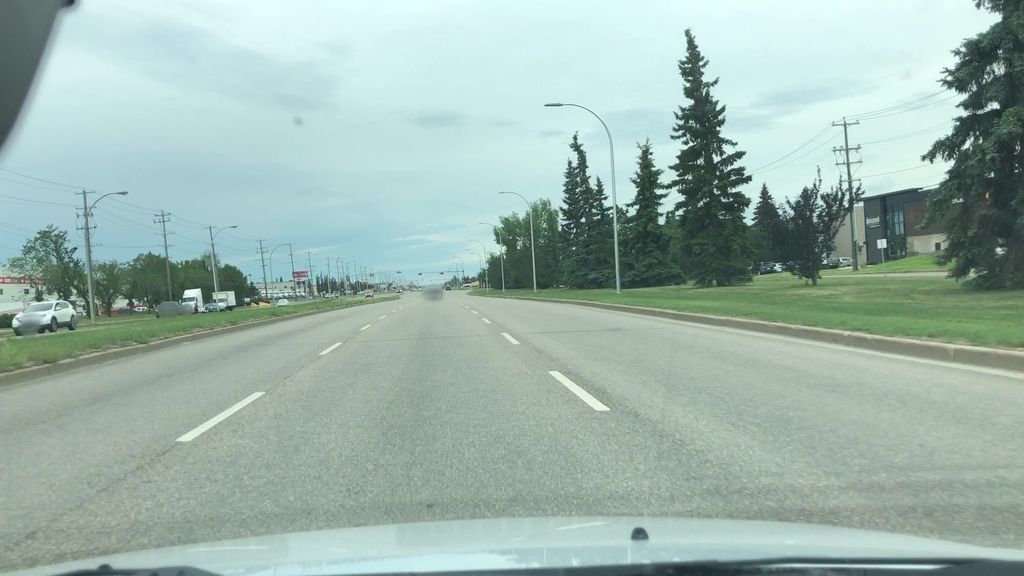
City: edmonton